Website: apple-inc
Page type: review-order
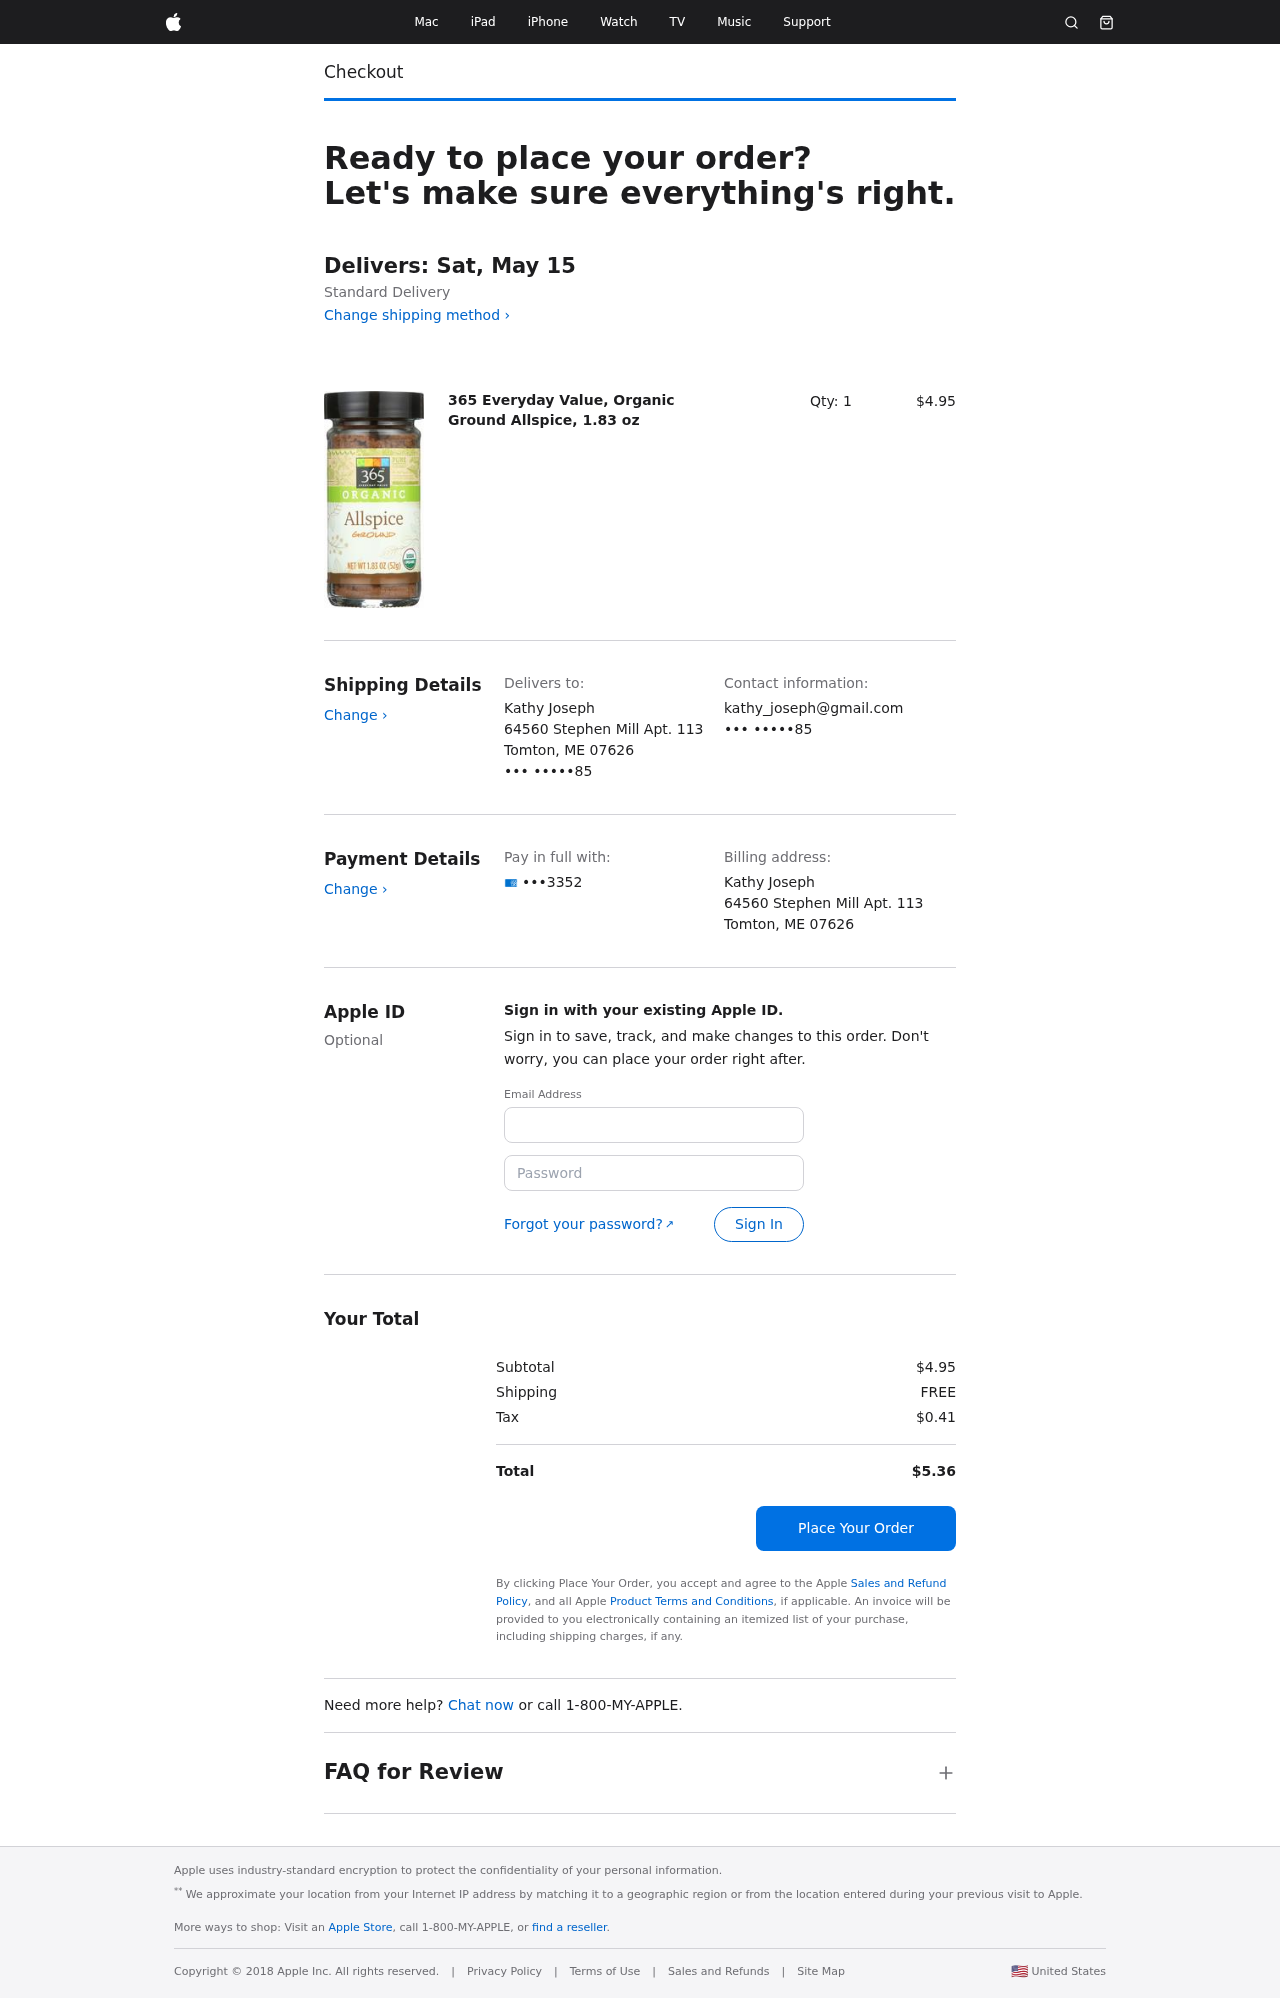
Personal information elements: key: PII_CARD_LAST4
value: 3352
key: PII_CITY_STATE_ZIP
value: Tomton, ME 07626
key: PII_EMAIL3
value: kathy_joseph@gmail.com
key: PII_FULLNAME
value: Kathy Joseph
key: PII_PHONE_SUFFIX
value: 85
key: PII_STREET
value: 64560 Stephen Mill Apt. 113
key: PII_EMAIL2
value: kathy_joseph@gmail.com
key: PII_PHONE_SUFFIX2
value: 85
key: PII_FULLNAME2
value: Kathy Joseph
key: PII_STREET2
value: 64560 Stephen Mill Apt. 113
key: PII_CITY_STATE_ZIP2
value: Tomton, ME 07626
Product elements: key: PRODUCT1_NAME
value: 365 Everyday Value, Organic Ground Allspice, 1.83 oz
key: PRODUCT1_PRICE
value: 4.95
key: PRODUCT1_QUANTITY
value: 1
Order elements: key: ORDER_DELIVERY_DATE
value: Delivers: Sat, May 15
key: ORDER_SUBTOTAL
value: $4.95
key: ORDER_SHIPPING_COST
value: FREE
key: ORDER_TAX
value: $0.41
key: ORDER_TOTAL
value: $5.36